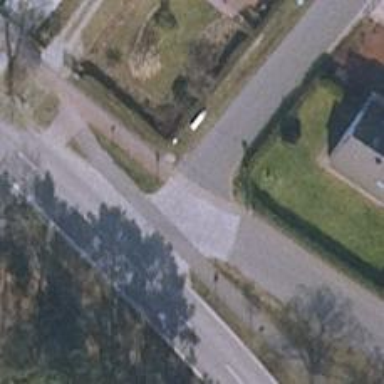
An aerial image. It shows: Paved path.